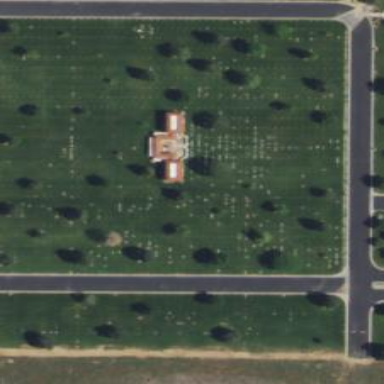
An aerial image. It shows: Cemetery.